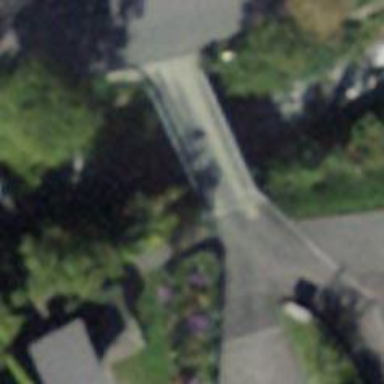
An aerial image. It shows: Service road on bridge.